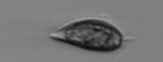
Label: Prorocentrum_triestinum